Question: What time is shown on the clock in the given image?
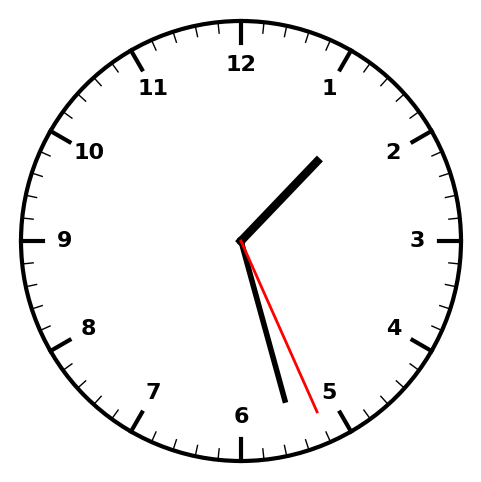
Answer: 01:27:26